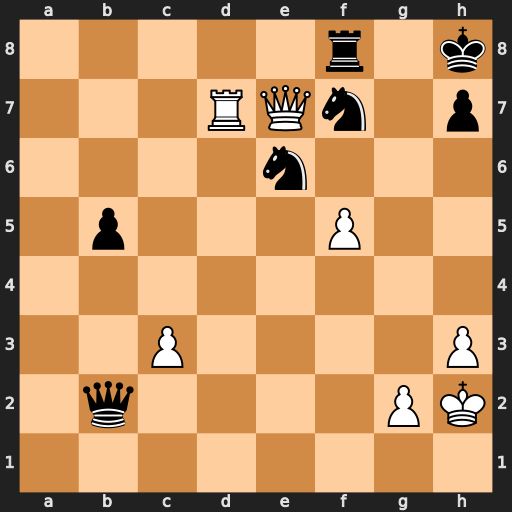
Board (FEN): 5r1k/3RQn1p/4n3/1p3P2/8/2P4P/1q4PK/8
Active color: w
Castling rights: -
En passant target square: -
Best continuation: fxe6 Rg8 Qf6+